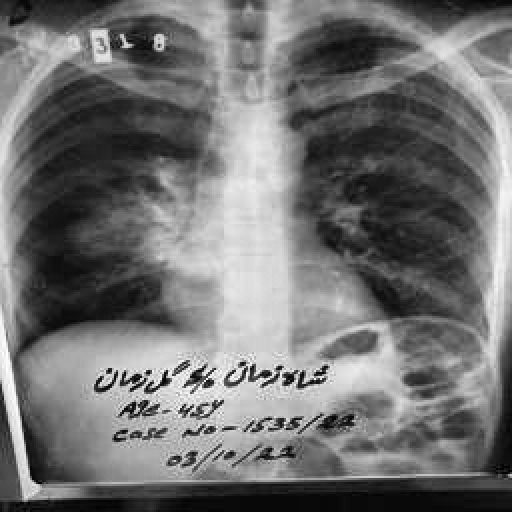
Finding: TUBERCULOSIS